Interaction volume radius: 5 \u00c5
Interaction volume height: 10 \u00c5
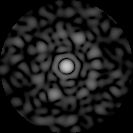
Disorder parameter: 0.8381